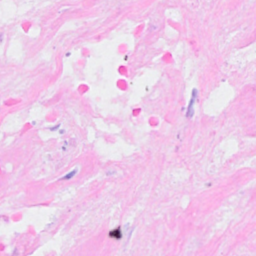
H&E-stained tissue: Breast